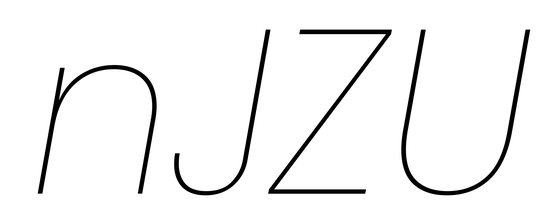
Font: Poppins-ThinItalic